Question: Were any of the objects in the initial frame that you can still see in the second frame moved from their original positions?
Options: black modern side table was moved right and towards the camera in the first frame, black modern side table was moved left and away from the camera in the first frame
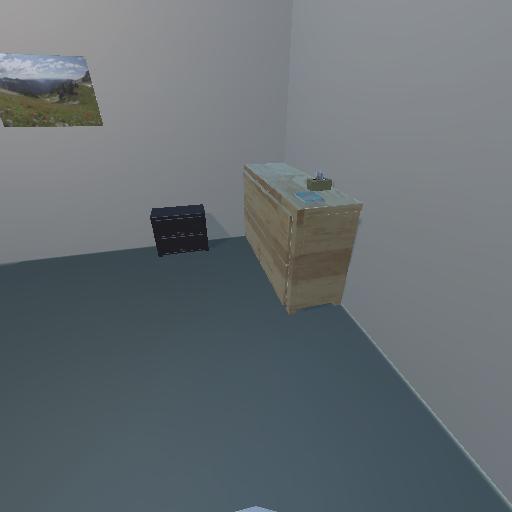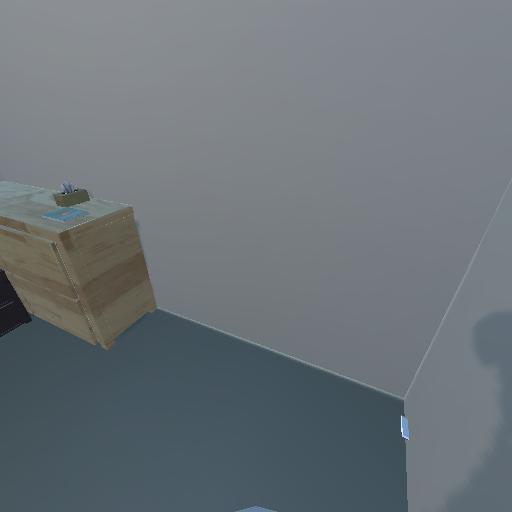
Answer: black modern side table was moved right and towards the camera in the first frame